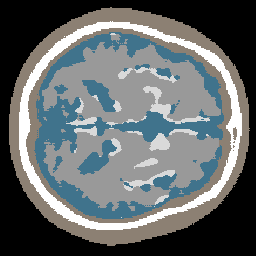
Label: no_lesion